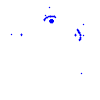
Particle: kaon